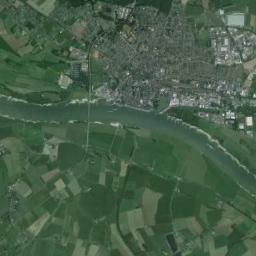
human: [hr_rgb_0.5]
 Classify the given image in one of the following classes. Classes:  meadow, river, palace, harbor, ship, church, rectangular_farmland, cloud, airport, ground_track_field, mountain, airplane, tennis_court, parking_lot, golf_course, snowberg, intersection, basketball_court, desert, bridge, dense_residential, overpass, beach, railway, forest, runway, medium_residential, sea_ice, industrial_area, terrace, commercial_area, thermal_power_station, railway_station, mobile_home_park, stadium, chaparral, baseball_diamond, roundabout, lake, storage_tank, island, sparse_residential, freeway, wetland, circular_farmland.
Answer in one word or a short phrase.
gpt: river